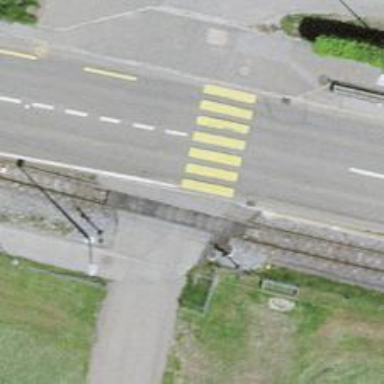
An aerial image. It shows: Marked crossing on the road with clear markings.